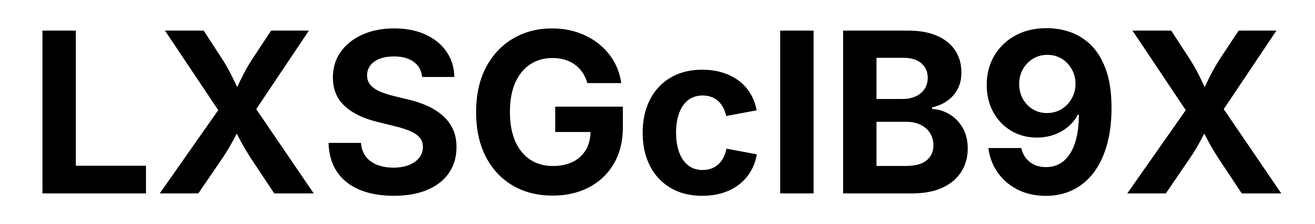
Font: Inter_Bold